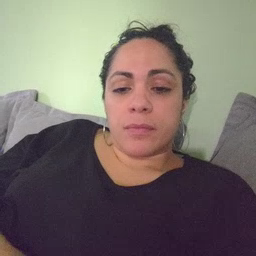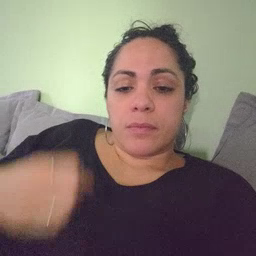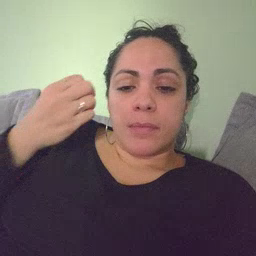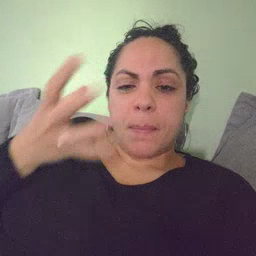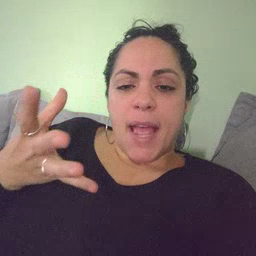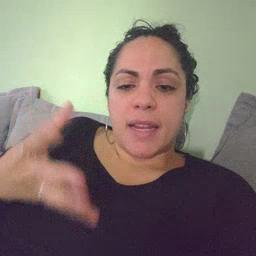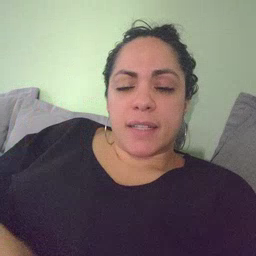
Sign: many